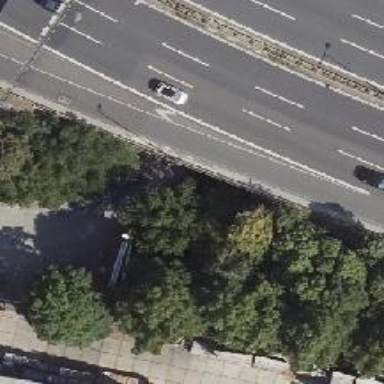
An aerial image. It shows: Tunnel under the road used for service purposes.